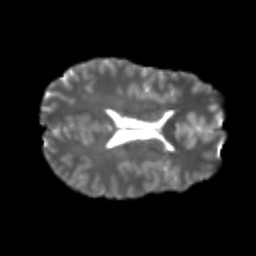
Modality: T2w
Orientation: axial
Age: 24
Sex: male
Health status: healthy
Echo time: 0.074 s